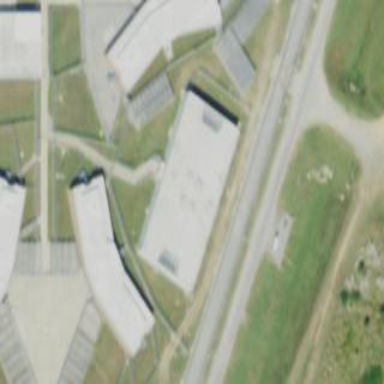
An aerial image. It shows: Flat-roofed prison building.